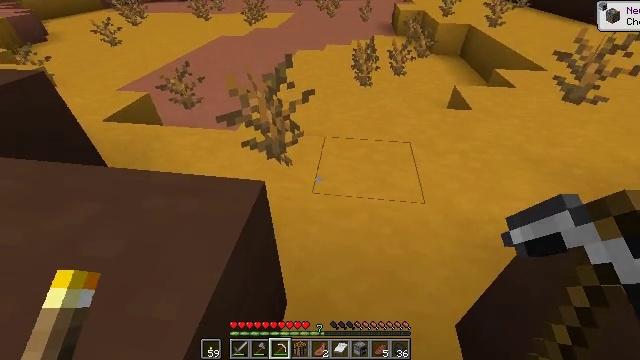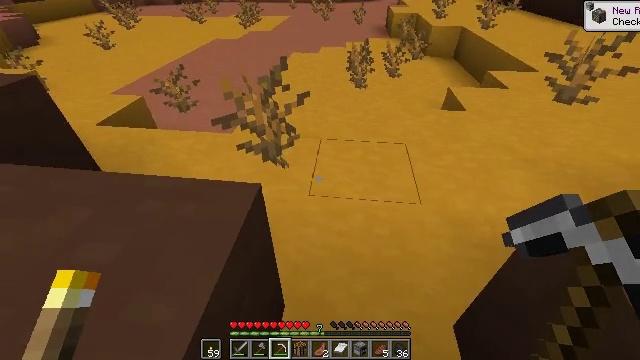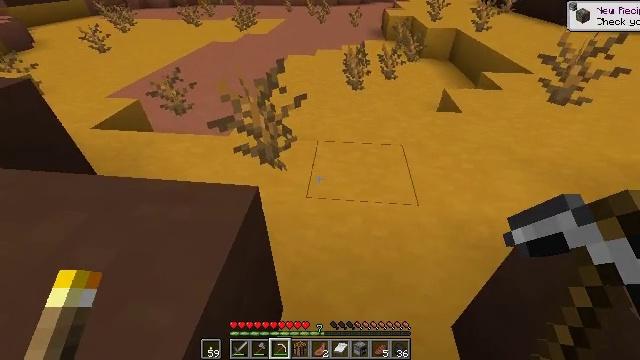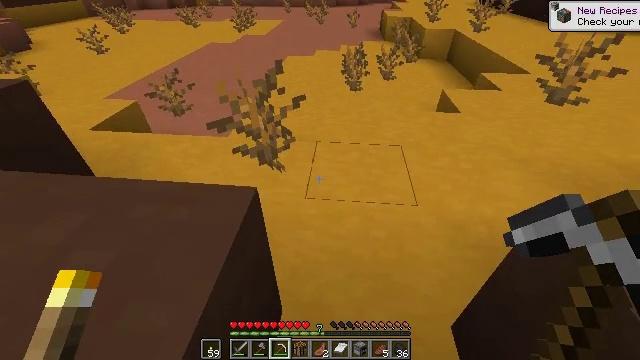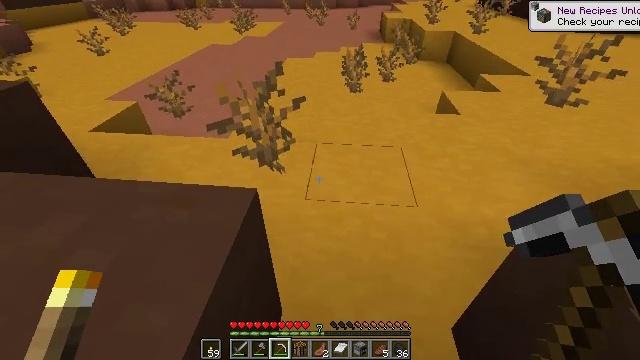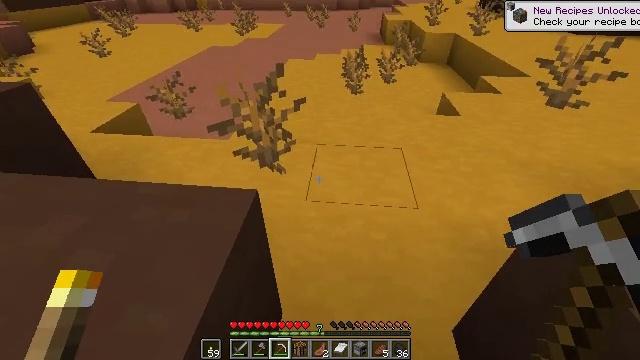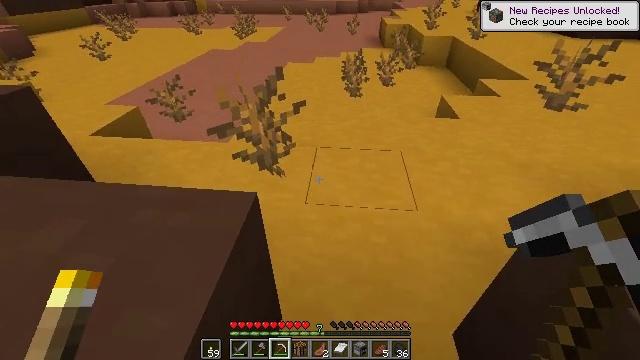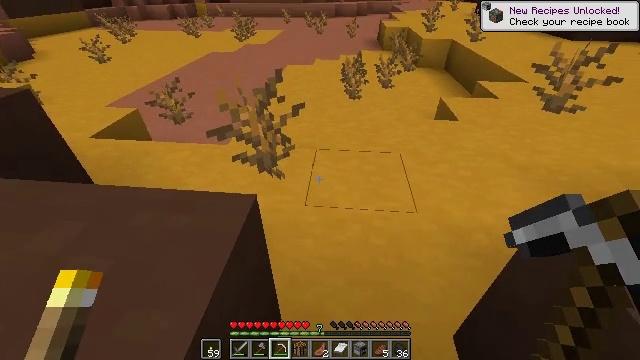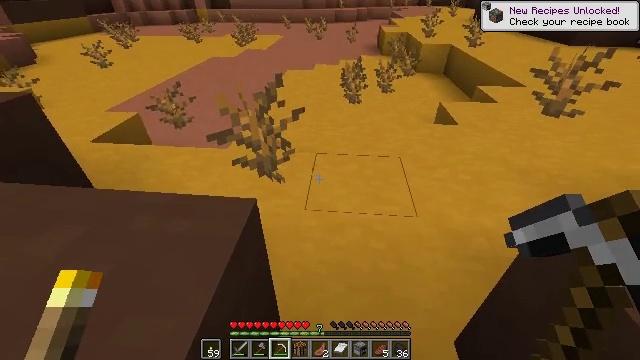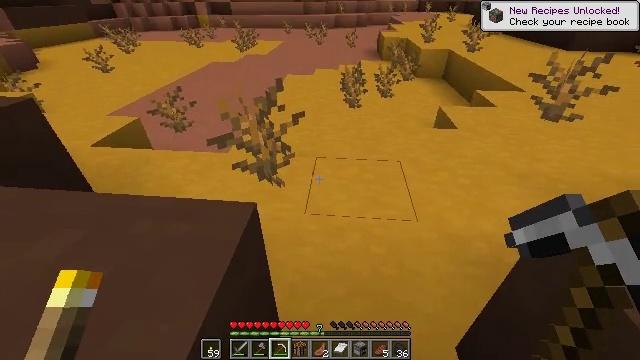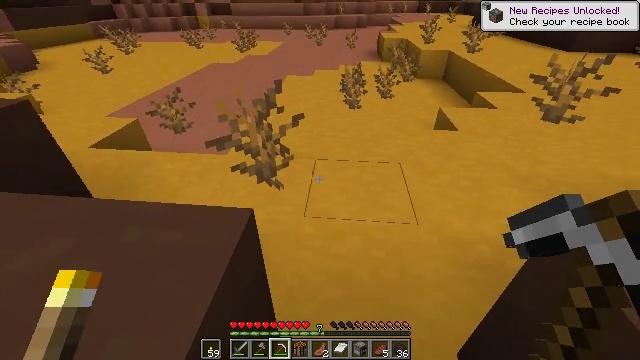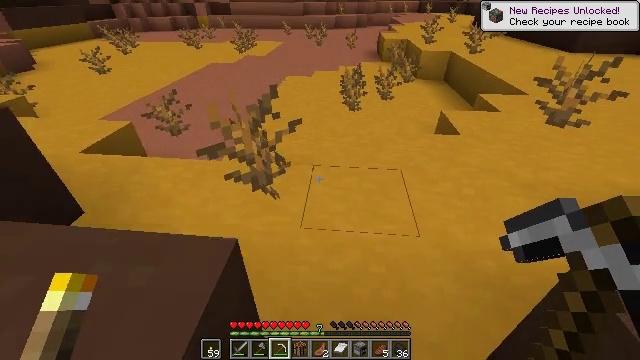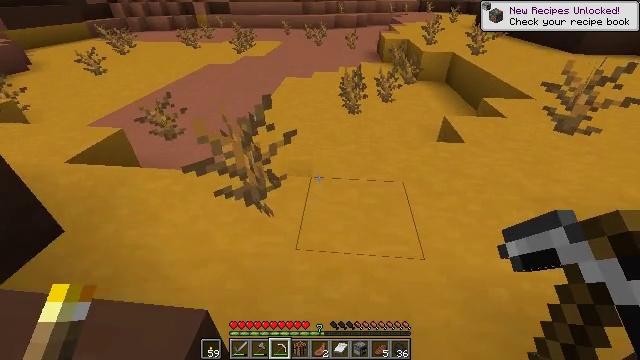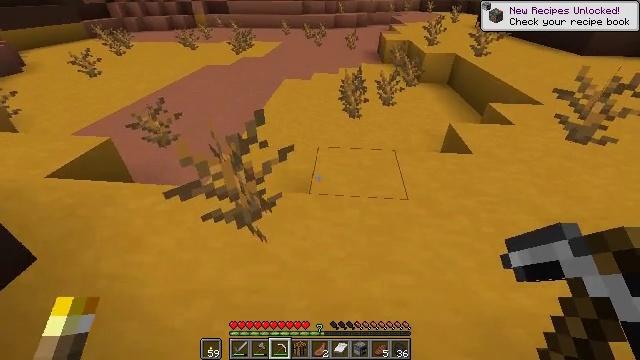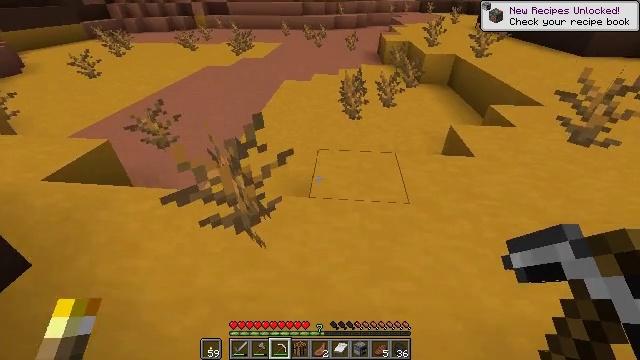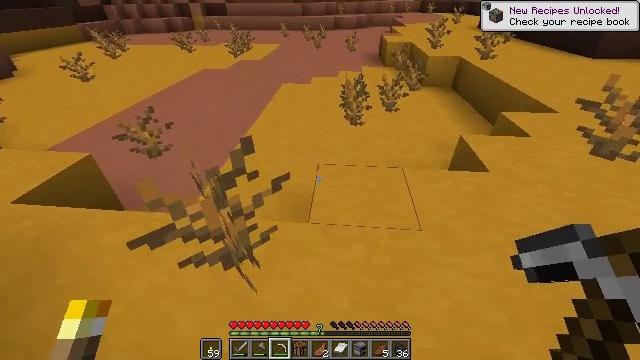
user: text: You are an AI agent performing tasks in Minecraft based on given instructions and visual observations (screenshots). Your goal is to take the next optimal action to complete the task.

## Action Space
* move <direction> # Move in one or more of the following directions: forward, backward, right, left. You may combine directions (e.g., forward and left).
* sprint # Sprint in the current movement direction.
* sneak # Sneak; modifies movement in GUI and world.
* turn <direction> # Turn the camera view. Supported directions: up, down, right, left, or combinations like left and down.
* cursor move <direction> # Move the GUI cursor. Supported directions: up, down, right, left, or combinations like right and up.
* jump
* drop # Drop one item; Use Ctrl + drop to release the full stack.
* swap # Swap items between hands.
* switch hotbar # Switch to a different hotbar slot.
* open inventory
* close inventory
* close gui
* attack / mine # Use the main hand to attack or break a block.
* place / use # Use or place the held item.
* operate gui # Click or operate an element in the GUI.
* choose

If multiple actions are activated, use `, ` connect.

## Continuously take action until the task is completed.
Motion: motion action
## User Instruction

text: Dig up yellow terracotta from the ground.
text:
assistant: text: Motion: turn right
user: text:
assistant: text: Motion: no_op
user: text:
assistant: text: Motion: no_op
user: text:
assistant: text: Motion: no_op
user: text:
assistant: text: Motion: no_op
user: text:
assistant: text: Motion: no_op
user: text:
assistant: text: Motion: no_op
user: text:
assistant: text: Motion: no_op
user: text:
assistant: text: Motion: no_op
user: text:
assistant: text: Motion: move forward
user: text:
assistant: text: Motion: move forward
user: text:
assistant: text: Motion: move forward
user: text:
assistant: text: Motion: move forward
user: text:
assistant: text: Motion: move forward
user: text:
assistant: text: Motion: move forward
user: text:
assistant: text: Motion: no_op
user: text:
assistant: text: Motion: no_op
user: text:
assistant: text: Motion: no_op
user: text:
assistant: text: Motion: no_op
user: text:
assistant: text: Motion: no_op
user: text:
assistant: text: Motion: turn right and down
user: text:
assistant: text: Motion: turn right and down
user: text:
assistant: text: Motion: turn right
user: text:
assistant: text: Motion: turn right
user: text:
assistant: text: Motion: no_op
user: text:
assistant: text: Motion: no_op
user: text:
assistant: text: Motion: no_op
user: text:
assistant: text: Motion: no_op
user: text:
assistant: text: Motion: attack / mine
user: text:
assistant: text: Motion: attack / mine